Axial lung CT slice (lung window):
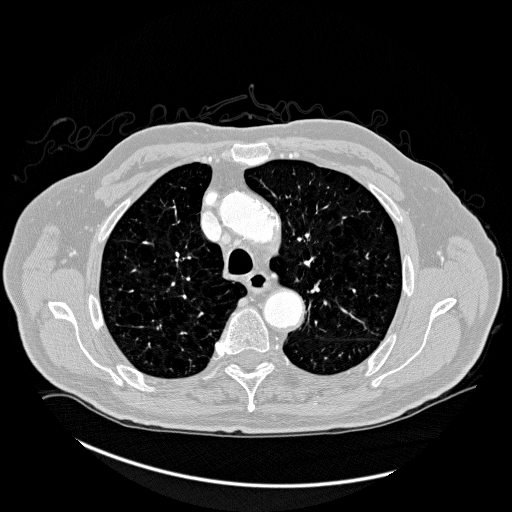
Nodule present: no